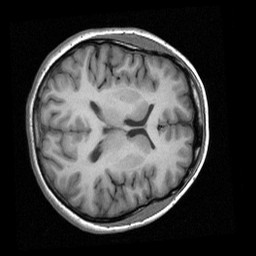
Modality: T1w
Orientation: axial
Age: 33